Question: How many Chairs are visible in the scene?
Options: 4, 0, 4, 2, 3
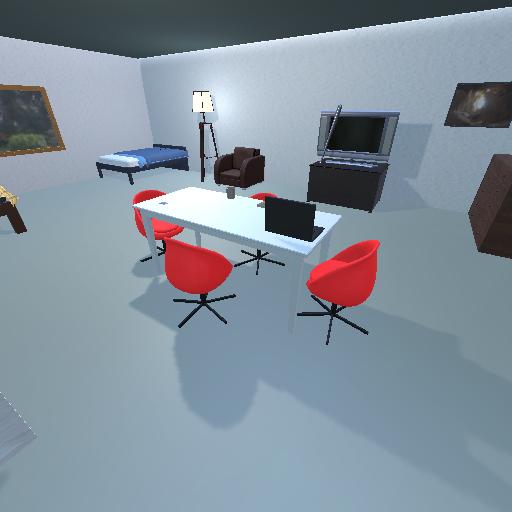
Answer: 4